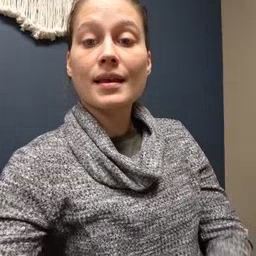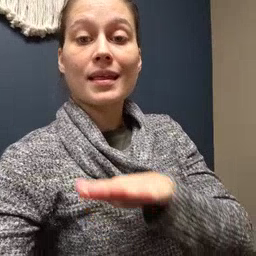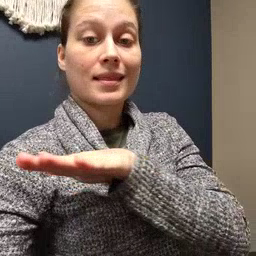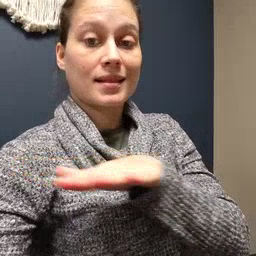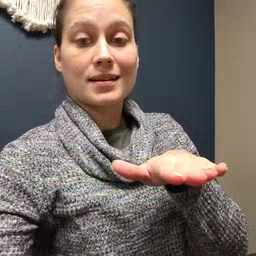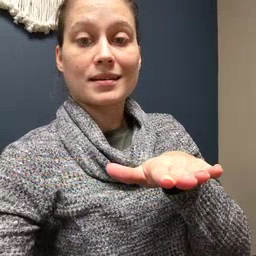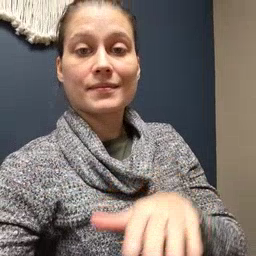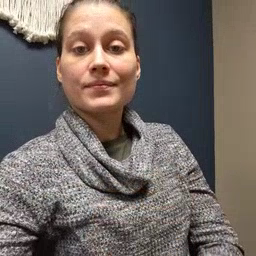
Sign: clean